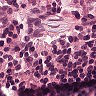
Metastatic tissue present: no